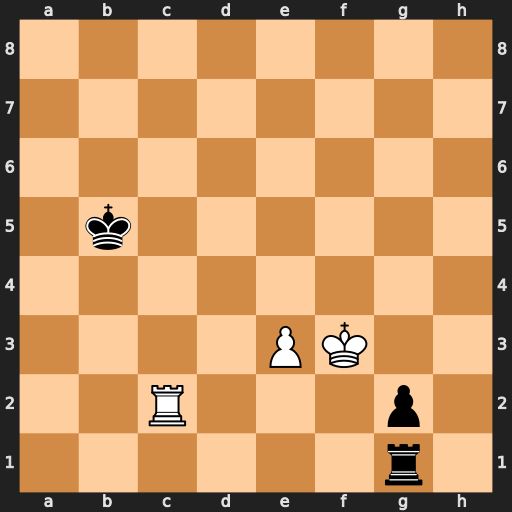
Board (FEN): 8/8/8/1k6/8/4PK2/2R3p1/6r1
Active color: w
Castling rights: -
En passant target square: -
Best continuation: Rxg2 Rf1+ Rf2 Ra1 Rc2